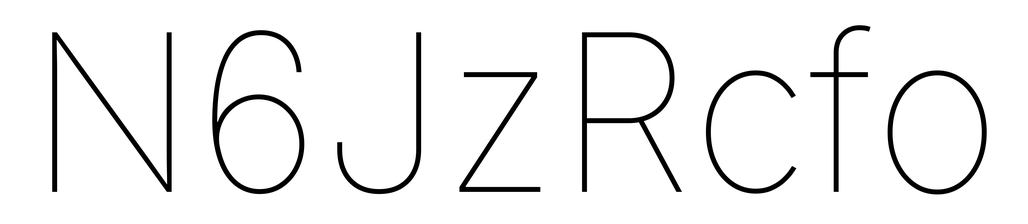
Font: Inter_Thin